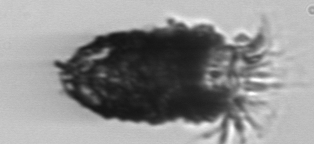
Label: Stenosemella_pacifica